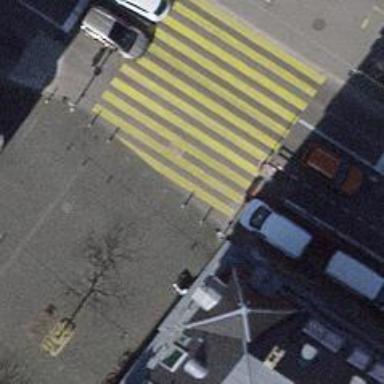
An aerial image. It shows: Pedestrian road with sett surface.